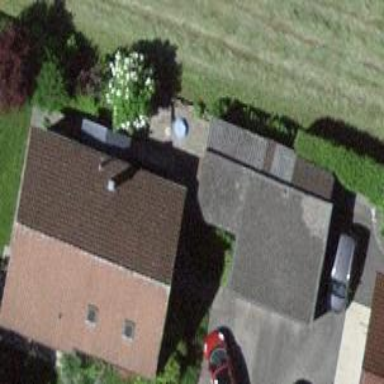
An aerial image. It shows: Detached building.